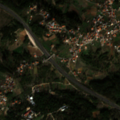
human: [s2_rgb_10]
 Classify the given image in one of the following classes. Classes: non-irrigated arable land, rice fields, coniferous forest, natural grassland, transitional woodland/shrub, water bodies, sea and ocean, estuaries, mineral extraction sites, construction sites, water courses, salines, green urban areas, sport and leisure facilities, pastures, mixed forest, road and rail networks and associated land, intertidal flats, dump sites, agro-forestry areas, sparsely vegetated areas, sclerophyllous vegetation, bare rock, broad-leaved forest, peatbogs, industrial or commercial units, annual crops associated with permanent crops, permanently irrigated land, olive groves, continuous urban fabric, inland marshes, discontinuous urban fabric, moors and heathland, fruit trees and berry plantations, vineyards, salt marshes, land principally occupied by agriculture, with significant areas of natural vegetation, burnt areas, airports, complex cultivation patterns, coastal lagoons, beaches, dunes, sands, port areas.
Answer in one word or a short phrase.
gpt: continuous urban fabric, vineyards, complex cultivation patterns, land principally occupied by agriculture, with significant areas of natural vegetation, coniferous forest, transitional woodland/shrub